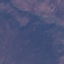
Land use / land cover class: HerbaceousVegetation